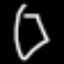
Label: octagon